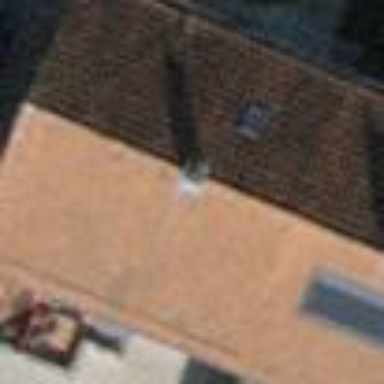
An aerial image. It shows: Simple and straightforward house.